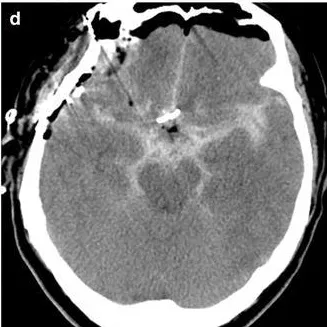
Intraoperative photograph and post-operative CT scan showed the clipped aneurysm without any complications (c, d).
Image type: radiology (ct)